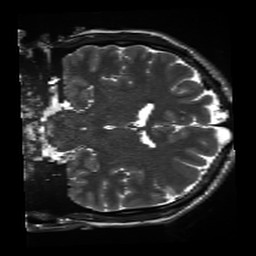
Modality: inplaneT2
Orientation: coronal
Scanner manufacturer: siemens
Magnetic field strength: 3 T
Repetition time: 11 s
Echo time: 0.059 s